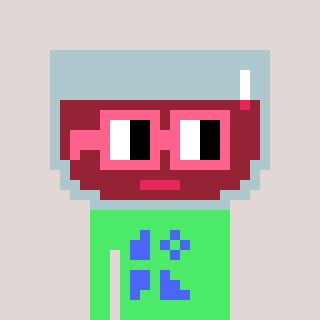
a pixel art character with square pink glasses, a wine-shaped head and a teal-colored body on a warm background